Question: I was asked to code an unusual shape background color on some centered text.
The text should be centered and it's background color should continue all the way right of the parent element.
Here is the desired output :

I have never seen anything like this so I don't even know where to start. Thank you for your help!
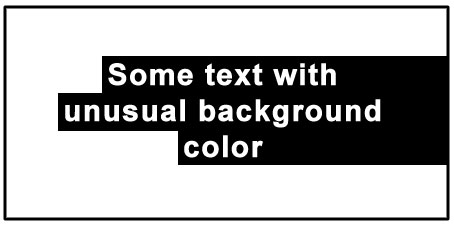
Answer: You can use a pseudo element to make the black background continue on the right :
<URL>
'''
<div>
<span>Some text with</span><br/>
<span>unusual background</span><br/>
<span>color</span>
</div>
'''
'''
div{
float:right;
padding-right:150px;
text-align:center;
position:relative;
}
span{
display:inline-block;
background:#000;
color:#fff;
line-height:1.4em;
margin:0;
}
span:after{
content:'';
position:absolute;
width:200px;
height:1.4em;
right:0;
background:inherit;
z-index:-1;
}
'''